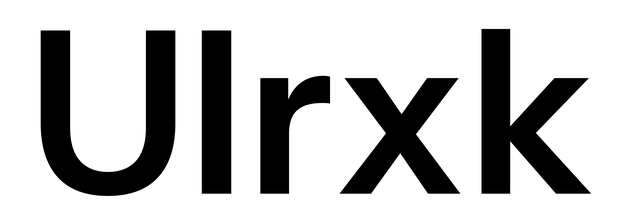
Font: InstrumentSans_SemiBold